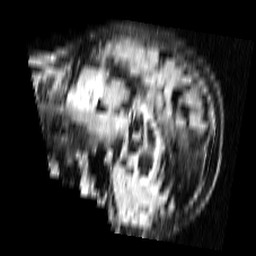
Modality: FLAIR
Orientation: sagittal
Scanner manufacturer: siemens
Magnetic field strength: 1.5 T
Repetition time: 8.78 s
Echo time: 0.108 s